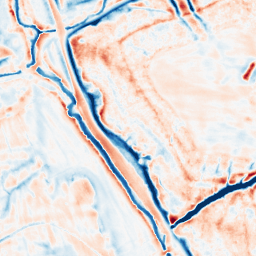
Category: edge_preserving
Decomposition family: bilateral
Decomposition parameters: d: 21
sigma_color: 25
sigma_space: 150
Upsampling method: bilinear
Upsampling parameters: scale: 2
Upsampling scale: 2